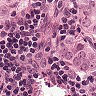
Metastatic tissue present: no